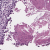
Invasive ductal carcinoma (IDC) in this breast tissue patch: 0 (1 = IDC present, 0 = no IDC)